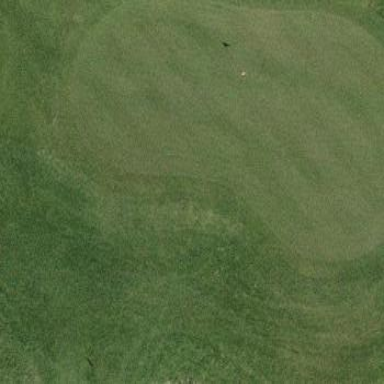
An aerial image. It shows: Golf green.